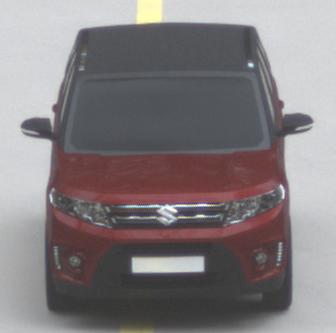
Make: Suzuki
Model: Vitara 1.6
Detailed model: Vitara (LY)
Model produced from: 2015/04
Model produced until: 2018/08
Doors: 5
Color: red
Road condition: dry road
Daytime: morning or afternoon
Contrast: low contrast